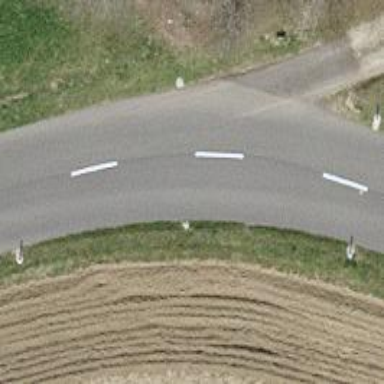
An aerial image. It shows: Tertiary road.